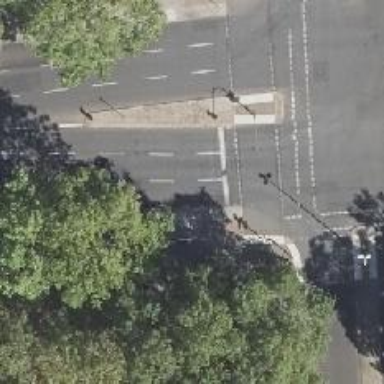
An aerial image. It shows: Road crossing with traffic signals.